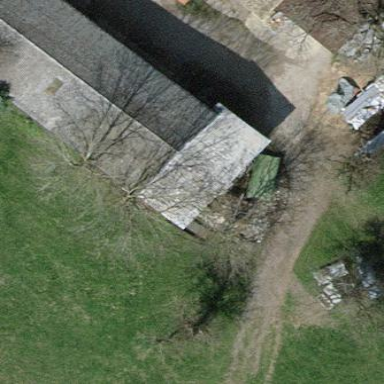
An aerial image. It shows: View of roof of building.